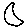
Label: moon